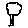
Label: tree